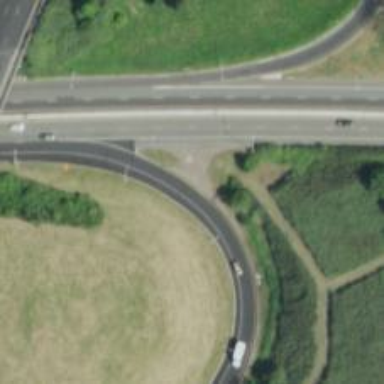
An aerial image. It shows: Motorway link.